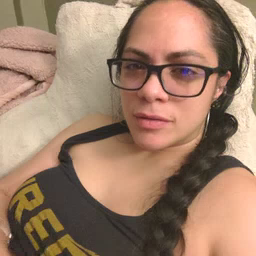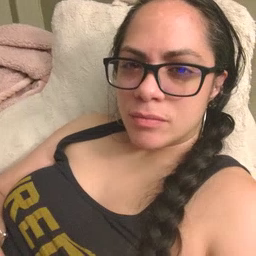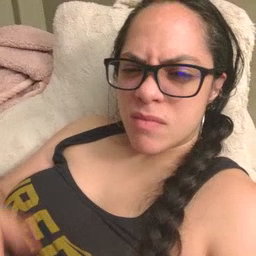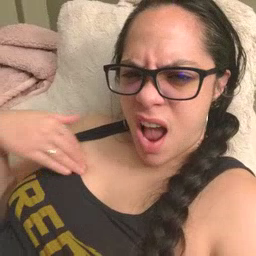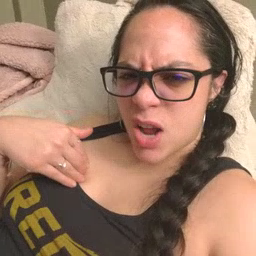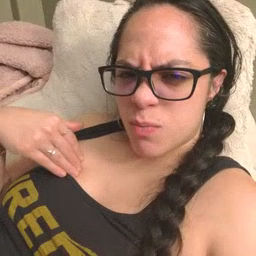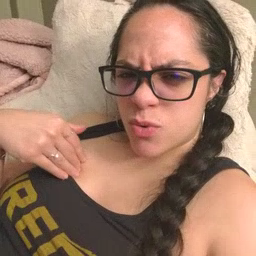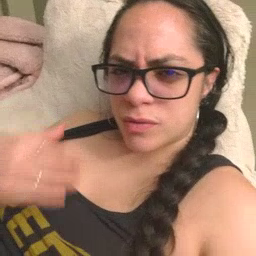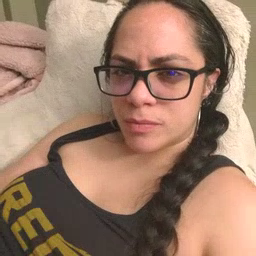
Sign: animal